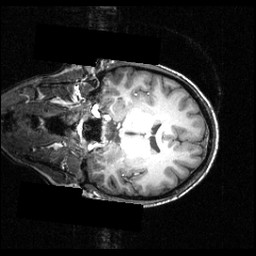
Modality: T1w
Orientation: coronal
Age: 27
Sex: female
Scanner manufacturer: siemens
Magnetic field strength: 3.951 T
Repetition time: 1.5 s
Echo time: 0.00335 s